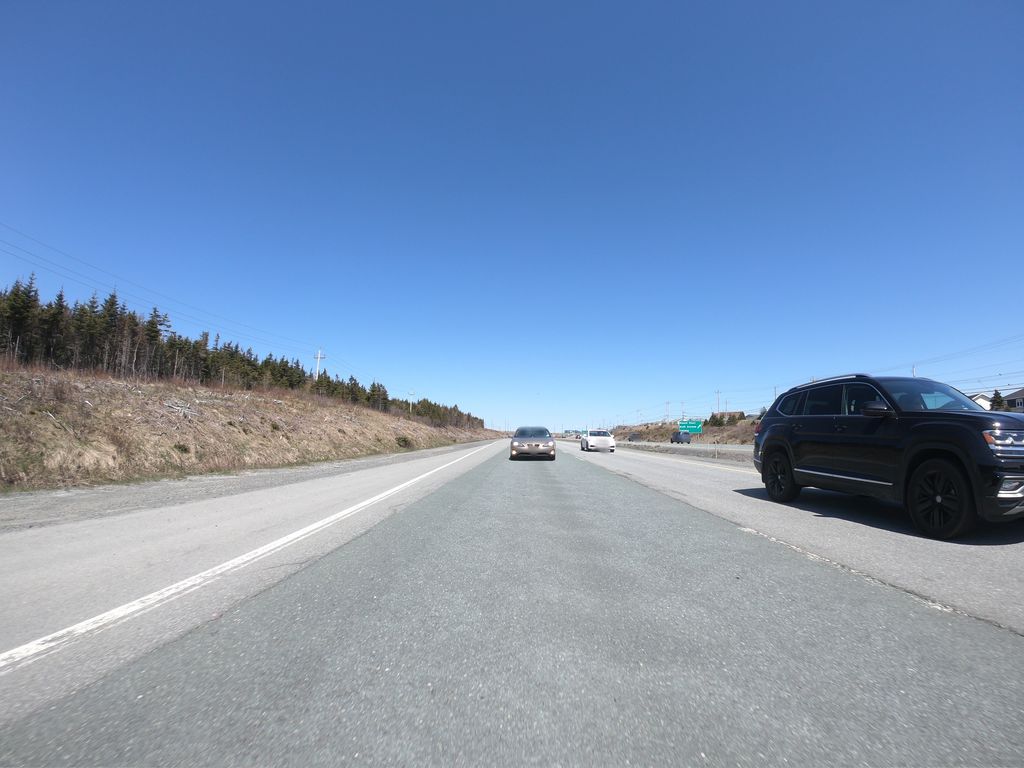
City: st_johns